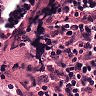
Metastatic tissue present: no